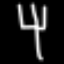
Label: fork